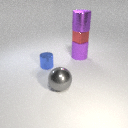
large purple rubber cylinder to the right of large gray metal sphere